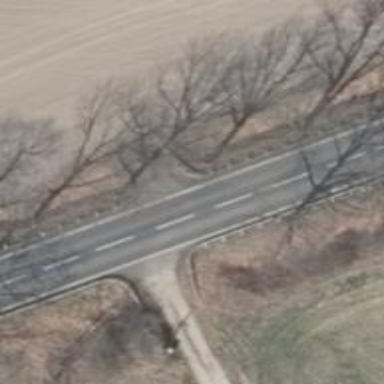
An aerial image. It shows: Secondary road with asphalt surface.